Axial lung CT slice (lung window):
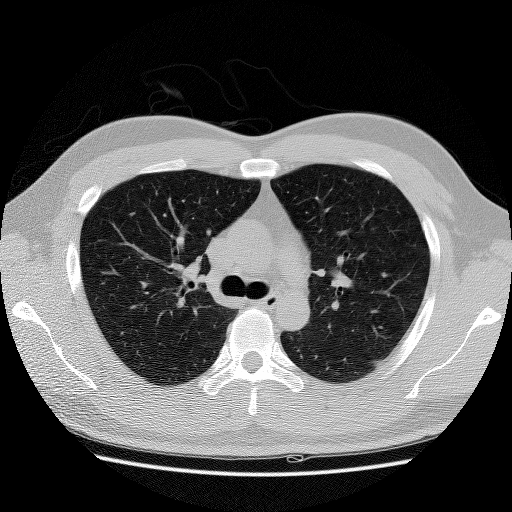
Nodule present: no